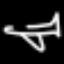
Label: airplane